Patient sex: F
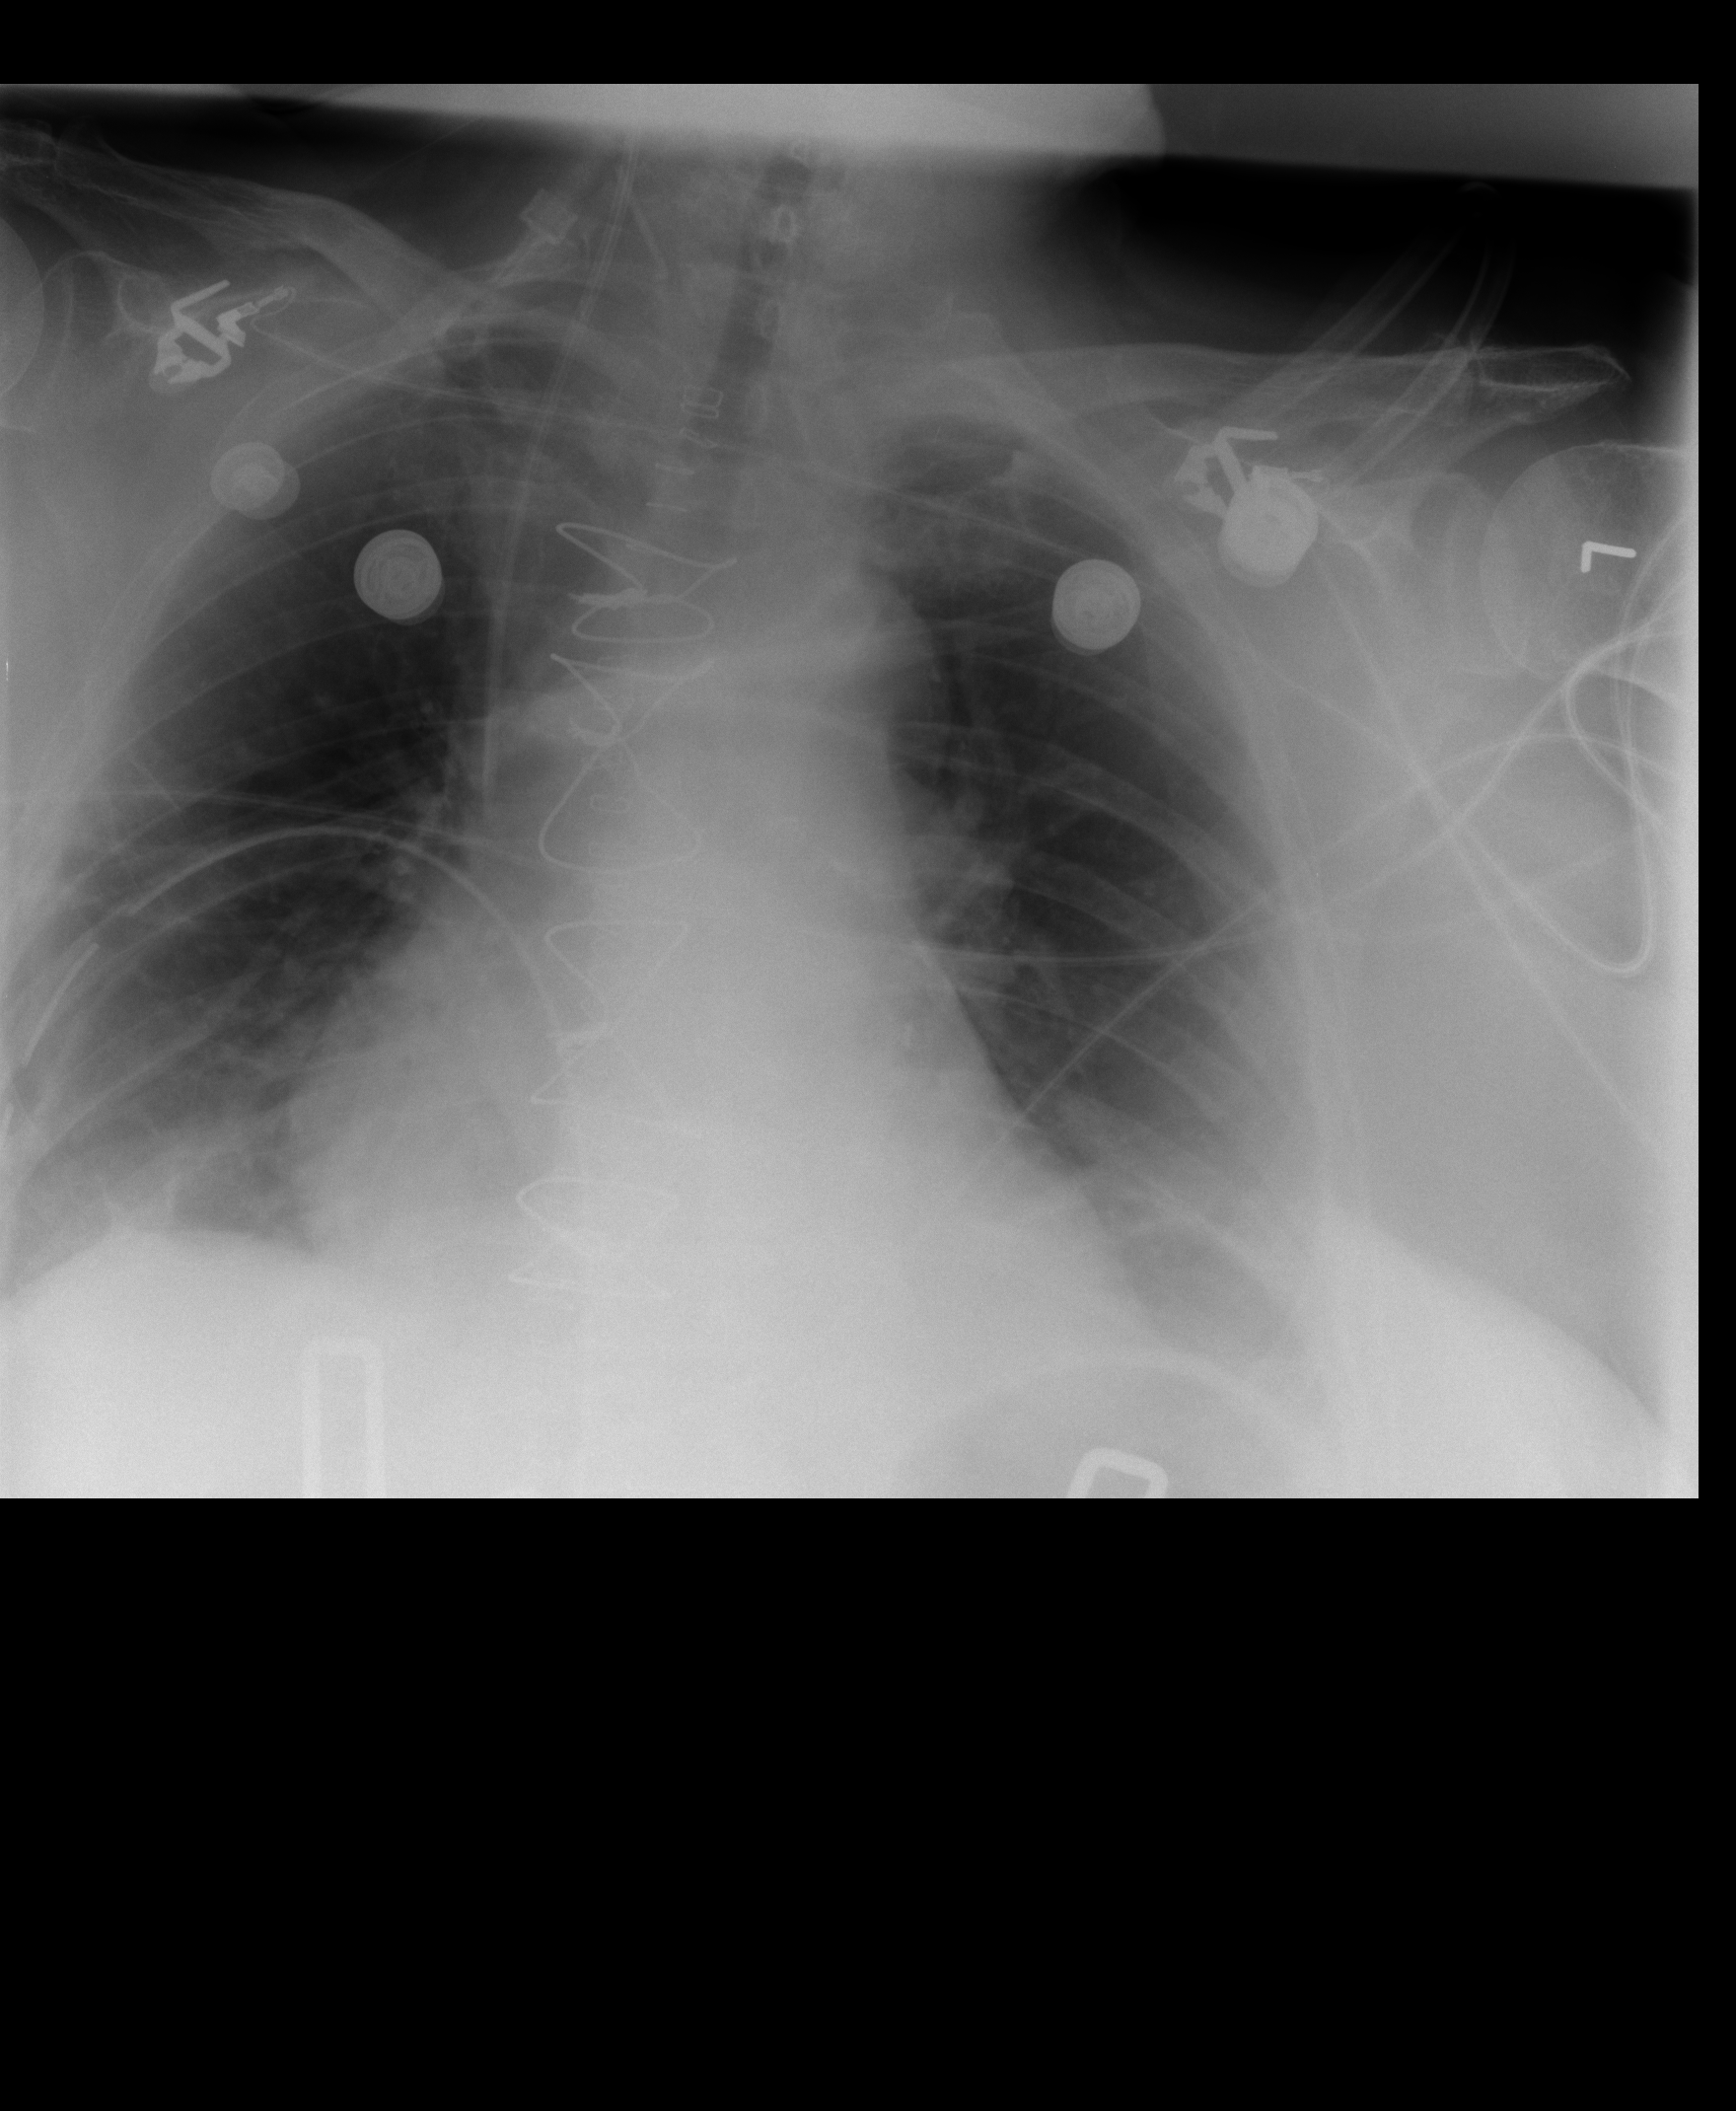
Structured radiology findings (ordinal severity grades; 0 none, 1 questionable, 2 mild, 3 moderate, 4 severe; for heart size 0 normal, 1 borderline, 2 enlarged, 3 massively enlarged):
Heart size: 2
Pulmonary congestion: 2
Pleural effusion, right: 2
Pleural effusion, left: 2
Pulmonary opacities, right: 2
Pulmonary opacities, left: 0
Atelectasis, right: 2
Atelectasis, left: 2